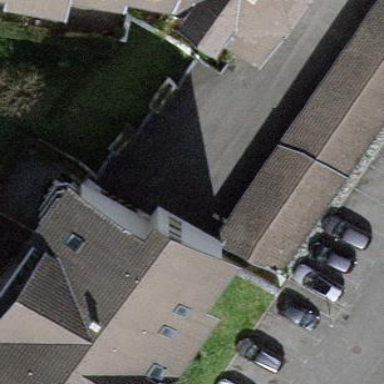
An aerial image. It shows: Group of garages.